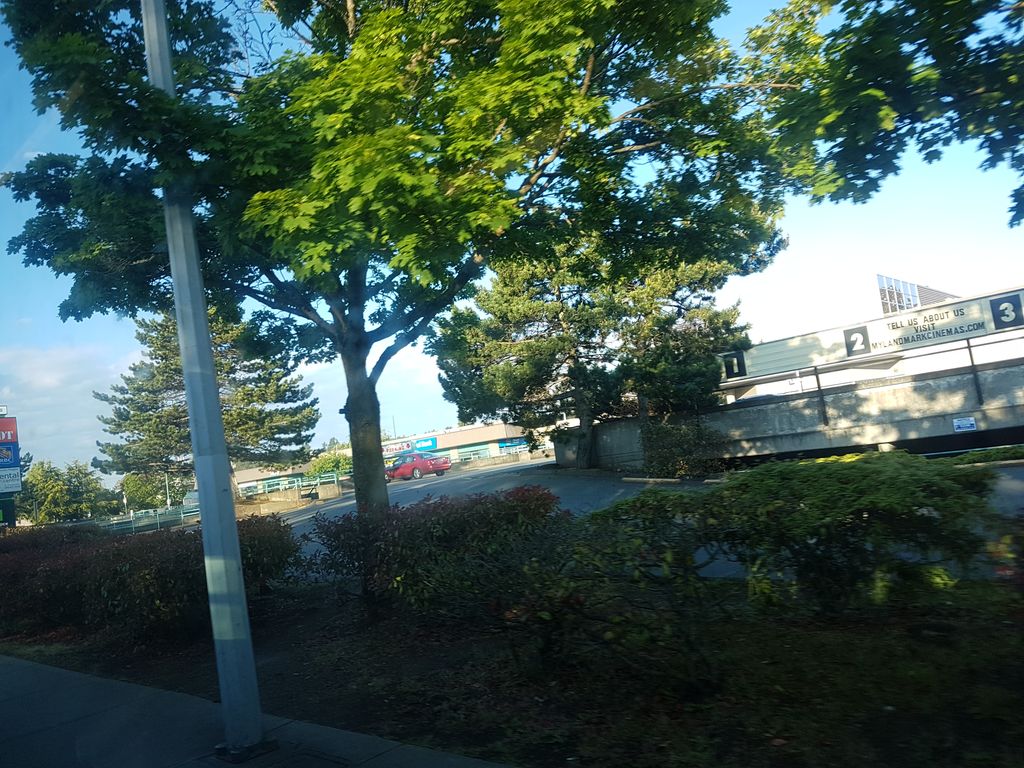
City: victoria